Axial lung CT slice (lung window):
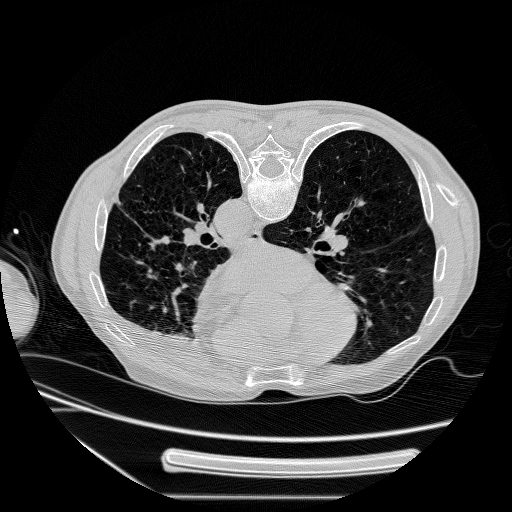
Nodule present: no